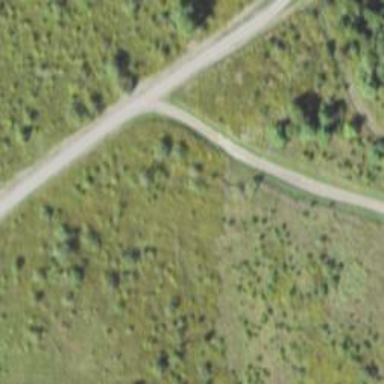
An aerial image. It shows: Track road.